Question: Count the number of objects in the diagram.
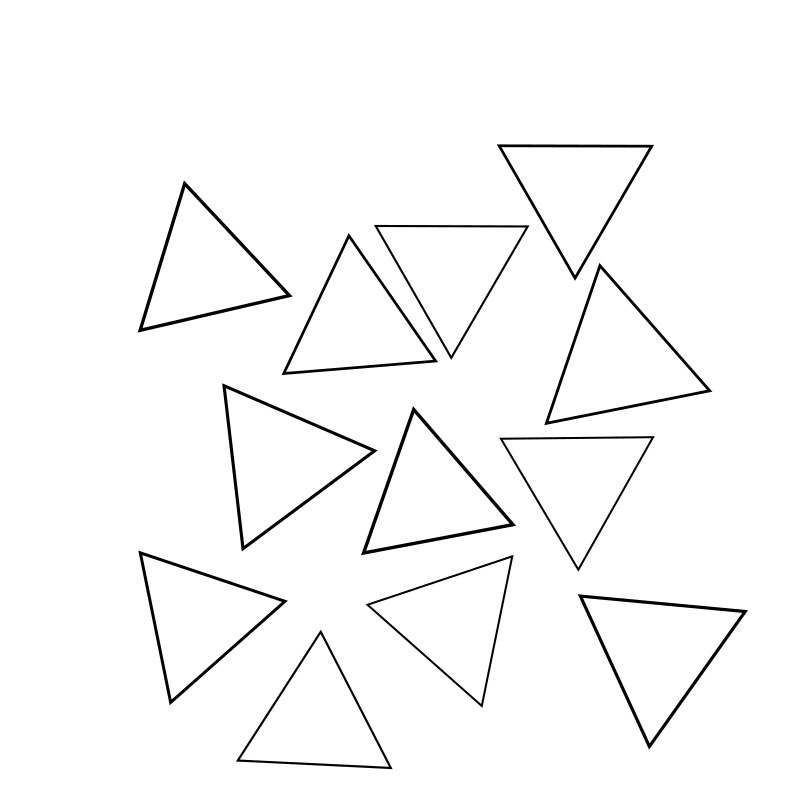
Answer: 12